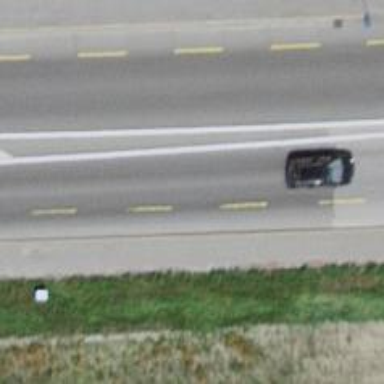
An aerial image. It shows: Primary highway with asphalt surface and designated lane for cyclists.